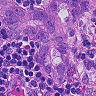
Metastatic tissue present: yes